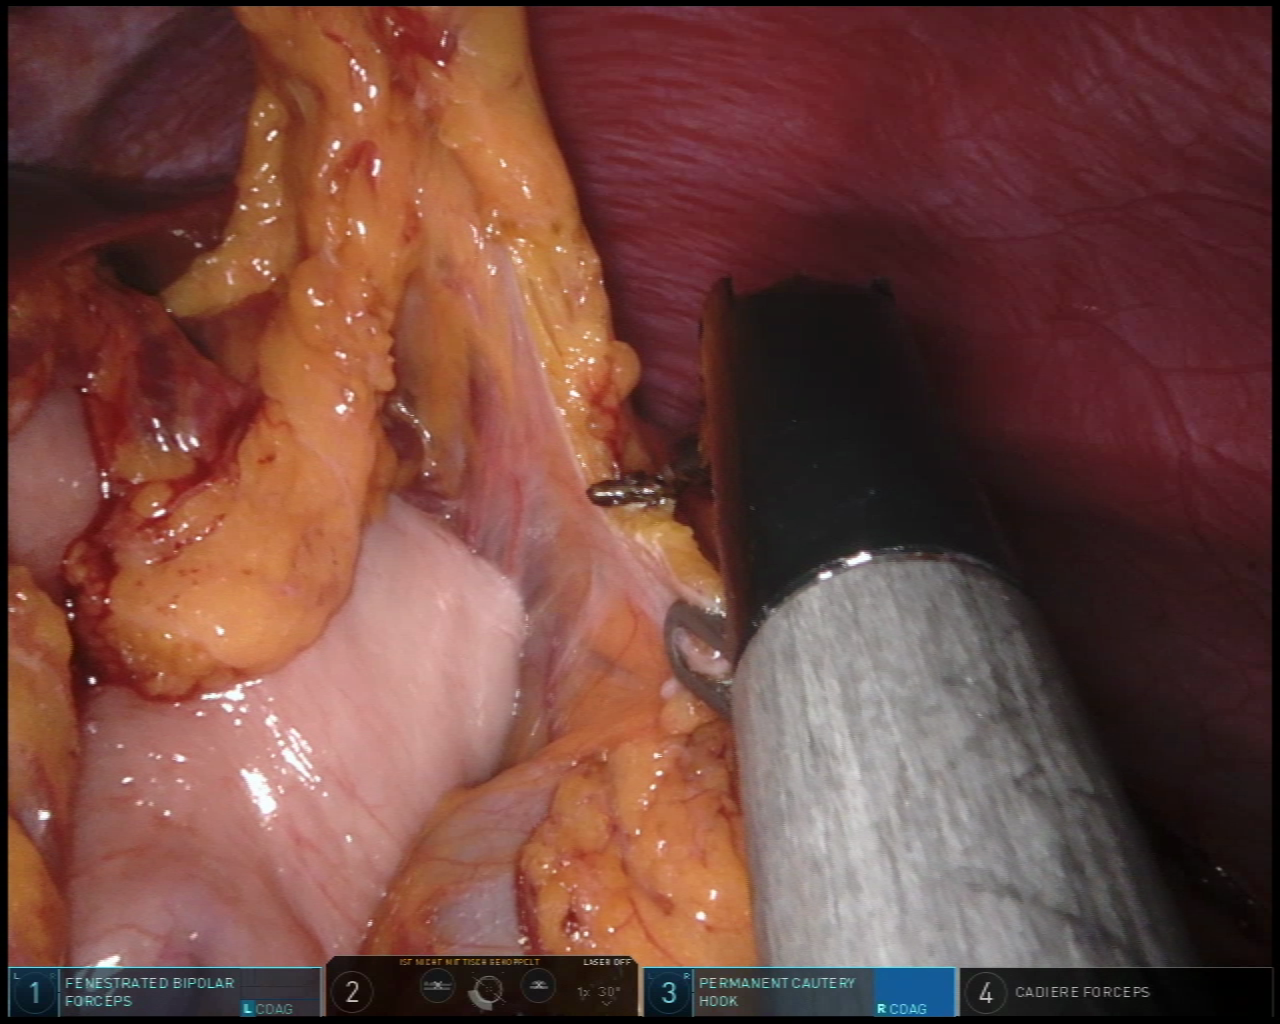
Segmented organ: abdominal_wall
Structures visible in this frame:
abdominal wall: yes
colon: yes
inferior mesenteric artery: no
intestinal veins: no
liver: yes
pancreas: no
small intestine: no
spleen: no
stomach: yes
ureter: no
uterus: no
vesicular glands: no